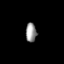
Tissue: prostate
Cell type: Endothelial cells
Senescence score: 0.7138
Nuclear area (px): 204
Mean DAPI intensity: 149.088